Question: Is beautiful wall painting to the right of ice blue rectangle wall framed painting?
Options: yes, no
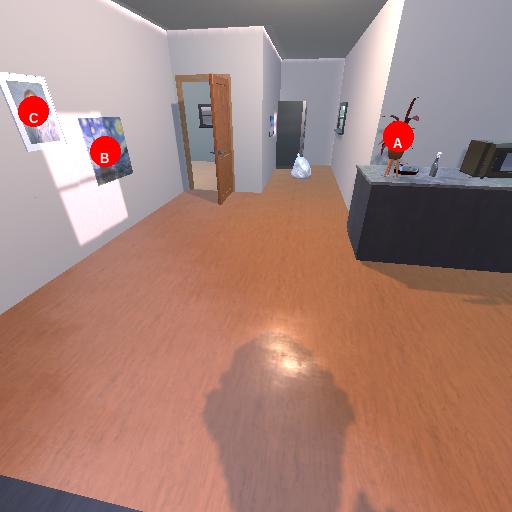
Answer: yes